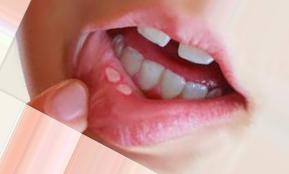
Condition: Mouth Ulcer